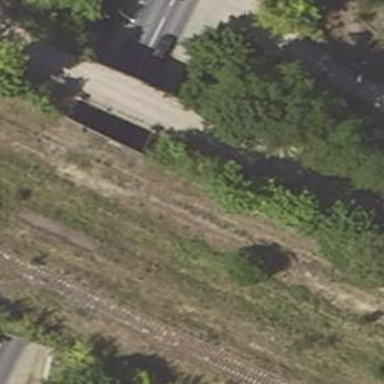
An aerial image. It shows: Abandoned railway siding.